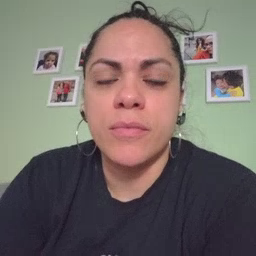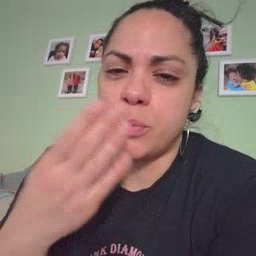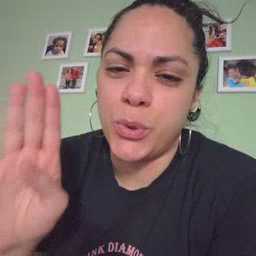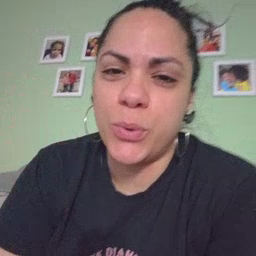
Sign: blue